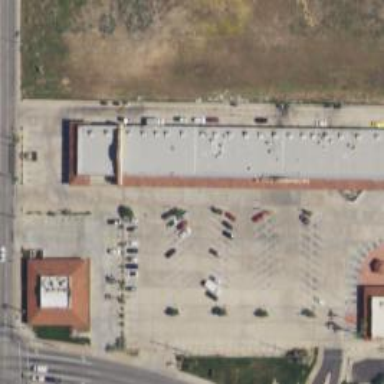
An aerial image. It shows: Post office.